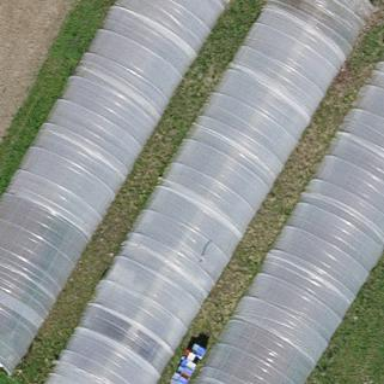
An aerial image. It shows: Greenhouse.